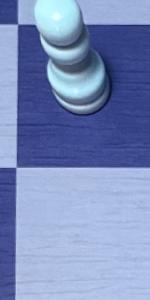
Label: Empty